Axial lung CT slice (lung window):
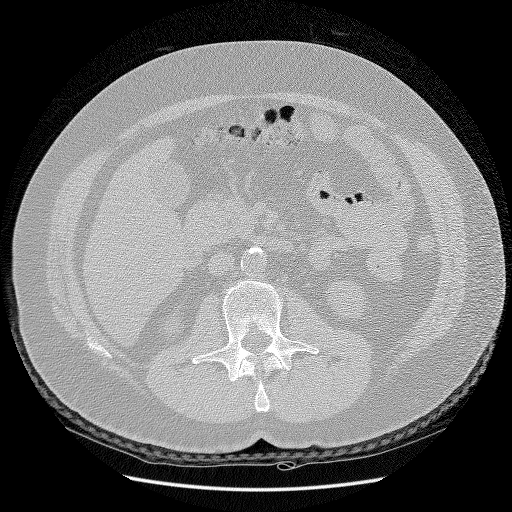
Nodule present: no